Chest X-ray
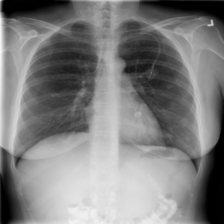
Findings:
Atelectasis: negative
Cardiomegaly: negative
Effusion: negative
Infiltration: negative
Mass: negative
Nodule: negative
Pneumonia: negative
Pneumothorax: negative
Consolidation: negative
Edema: negative
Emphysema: negative
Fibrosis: negative
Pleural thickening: negative
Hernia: negative